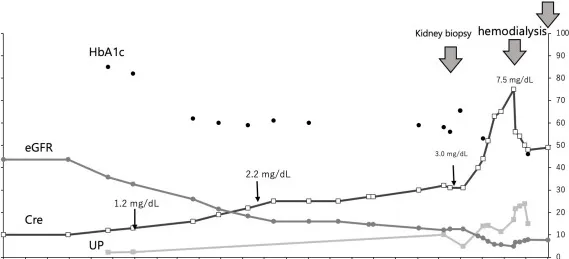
Clinical course. The figure shows the clinical course up to nephrectomy. The timing of kidney biopsy, hemodialysis and nephrectomy is indicated by thick arrows. Sitagliptin was given at Cre 1.2 mg/dL and was stopped when Cre fell to 2.2 mg/dL; alogliptin was started at Cre 3.0 mg/dL; hemodialysis was started when Cre reached 7.5 mg/dL.
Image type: pathology (immunostaining)